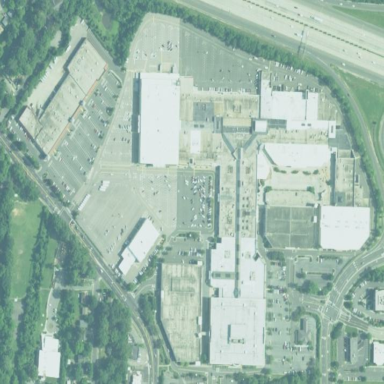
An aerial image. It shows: Retail area categorized as shopping mall.